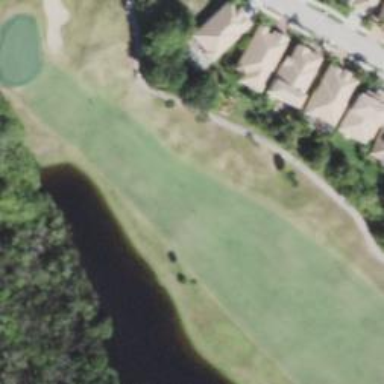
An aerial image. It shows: Golf fairway surrounded by grass.